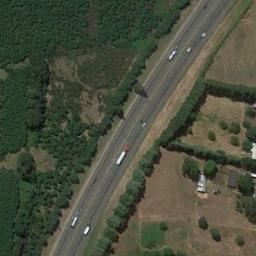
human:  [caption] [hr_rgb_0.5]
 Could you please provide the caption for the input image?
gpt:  One side of the freeway is a large green forest and the other side is farmland  There are several cars on the freeway .

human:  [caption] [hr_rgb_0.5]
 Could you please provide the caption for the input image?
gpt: Different lanes on the highway have different Numbers of cars .

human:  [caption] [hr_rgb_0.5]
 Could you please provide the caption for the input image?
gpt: The freeway is between the bare land and some trees .

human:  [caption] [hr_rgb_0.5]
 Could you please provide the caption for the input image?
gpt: A freeway with a bend is a forest on one side and on the other side is the wasteland with some trees .

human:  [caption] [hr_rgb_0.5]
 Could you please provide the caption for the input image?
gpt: There are many green bushes and bare land beside the freeway .